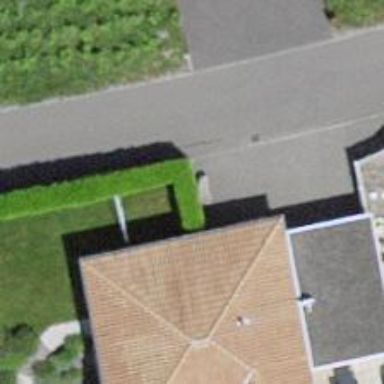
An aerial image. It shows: Hedge barrier.